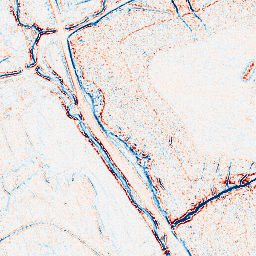
Category: edge_preserving
Decomposition family: bilateral
Decomposition parameters: d: 5
sigma_color: 150
sigma_space: 100
Upsampling method: linear_exact
Upsampling parameters: scale: 4
Upsampling scale: 4